Field crop: maize
Growth stage: 1
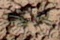
Species: lolium